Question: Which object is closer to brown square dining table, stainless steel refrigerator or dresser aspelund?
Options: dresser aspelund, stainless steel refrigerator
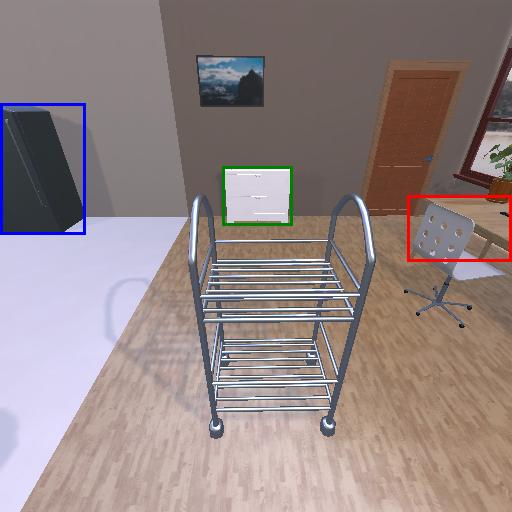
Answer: dresser aspelund